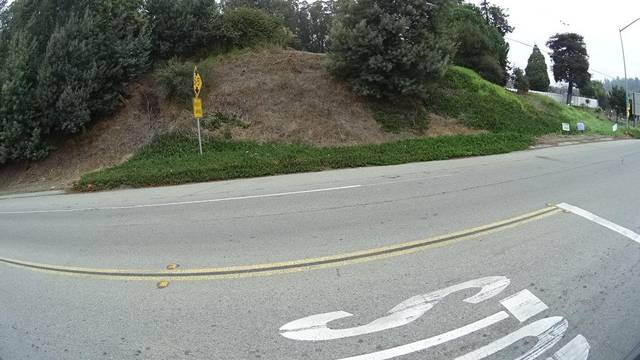
Region: United States
Coordinates: 36.79, -121.669